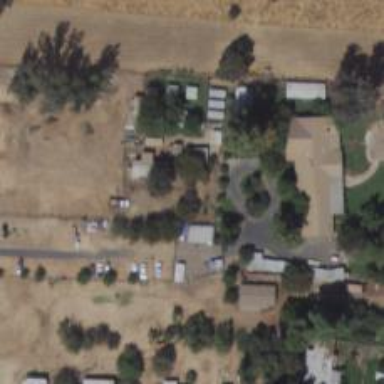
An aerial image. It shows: Animal shelter.